Field crop: maize
Growth stage: 2
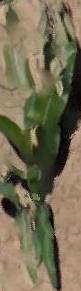
Species: maize